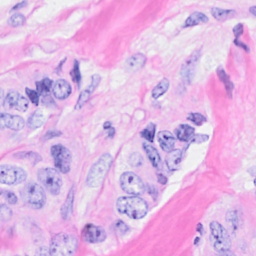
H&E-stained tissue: Breast